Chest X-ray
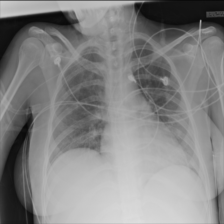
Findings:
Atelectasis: positive
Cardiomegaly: negative
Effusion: negative
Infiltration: positive
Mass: negative
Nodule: negative
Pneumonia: negative
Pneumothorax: negative
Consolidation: negative
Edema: negative
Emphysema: negative
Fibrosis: negative
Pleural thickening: negative
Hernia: negative